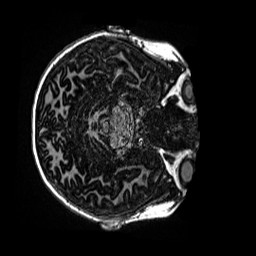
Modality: MP2RAGE
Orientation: axial
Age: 13
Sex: female
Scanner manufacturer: siemens
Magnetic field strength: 3 T
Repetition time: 4 s
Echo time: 0.00299 s